Question:
What are the significance of the letters beside the files in the Project Navigator? (e.g M,A)
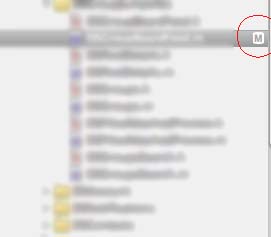
Answer: Those letters beside files in the Project Navigator of Xcode show the status of files that are under version control systems, such as SVN or Git. So, for instance:
- - - - -
P.S. You can find list of statuses (at least for SVN) <URL>